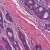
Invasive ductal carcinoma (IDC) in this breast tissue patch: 1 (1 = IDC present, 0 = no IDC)